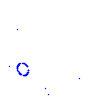
Particle: proton